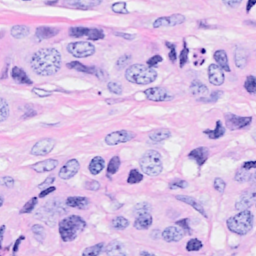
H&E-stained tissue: Breast